Question: I need my web page to stack in two column, this is what it is doing now:

Here is my code so far...
'''
@model SuburbanCustPortal.SuburbanService.CustomerData
@{
ViewBag.Title = "Account Screen";
}
<h2>AccountScreen</h2>
<div>
<fieldset class="leftdiv">
<legend>customer info</legend>
<div>
@Html.Partial("CustomerInfoPartialView")
</div>
</fieldset>
<fieldset class="rightdiv">
<legend>balance</legend>
<div>
@Html.Partial("BalancePartialView")
</div>
</fieldset>
</div>
<div>
<fieldset class="leftdiv">
<legend>customer info</legend>
<div>
@Html.Partial("DeliveryPartialView")
</div>
</fieldset>
<fieldset class="rightdiv">
<legend>balance</legend>
<div>
@Html.Partial("SomeOtherPartialView")
</div>
</fieldset>
</div>
'''
'''
@model SuburbanCustPortal.SuburbanService.CustomerData
<div class="leftdiv">
<label class="sizedCustomerlabel">Over 30:</label>
<label class="sizedCustomerlabel">Over 60:</label>
<label class="sizedCustomerlabel">Over 90:</label>
<label class="sizedCustomerlabel">Over 120:</label>
<label class="sizedCustomerlabel">Current:</label>
</div>
<div class="rightdiv">
<label class="sizedCustomerDataLeftLabel">@Html.DisplayFor(model => model.Over30)</label>
<label class="sizedCustomerDataLeftLabel">@Html.DisplayFor(model => model.Over60)</label>
<label class="sizedCustomerDataLeftLabel">@Html.DisplayFor(model => model.Over90)</label>
<label class="sizedCustomerDataLeftLabel">@Html.DisplayFor(model => model.Over120)</label>
<label class="sizedCustomerDataLeftLabel">@Html.DisplayFor(model => model.CurrentBalance)</label>
</div>
'''
'''
@model SuburbanCustPortal.SuburbanService.CustomerData
<div class="leftdiv">
<label class="sizedCustomerlabel">Account Number:</label>
<label class="sizedCustomerlabel">Name:</label>
<label class="sizedCustomerlabel">Care of:</label>
<label class="sizedCustomerlabel">Mailing Address:</label>
<label class="sizedCustomerlabel">City/St/Zip:</label>
<label class="sizedCustomerlabel">Delivery Address:</label>
<label class="sizedCustomerlabel">Delivery City:</label>
</div>
<div class="rightdiv">
<label class="sizedCustomerDataLeftLabel">@Html.DisplayFor(model => model.Branch) - @Html.DisplayFor(model => model.AccountNumber)</label>
<label class="sizedCustomerDataLeftLabel">@Html.DisplayFor(model => model.Name)</label>
<label class="sizedCustomerDataLeftLabel">@Html.DisplayFor(model => model.CareOf)</label>
<label class="sizedCustomerDataLeftLabel">@Html.DisplayFor(model => model.Street)</label>
<label class="sizedCustomerDataLeftLabel">@Html.DisplayFor(model => model.City),&nbsp;@Html.DisplayFor(model => model.State)&nbsp;&nbsp;@Html.DisplayFor(model => model.ZipCode)</label>
<label class="sizedCustomerDataLeftLabel">@Html.DisplayFor(model => model.DeliveryStreet)</label>
<label class="sizedCustomerDataLeftLabel">@Html.DisplayFor(model => model.DeliveryCity)</label>
</div>
'''
'''
.sizedCustomerlabel
{
display: block;
width: 8em;
padding: .1em;
text-align: right;
}
.sizedCustomerDataRightlabel
{
display: block;
width: 5em;
text-align: left;
padding: .1em;
}
.sizedCustomerDataLeftLabel
{
display: block;
width: 20em;
text-align: left;
padding: .1em;
}
.SmallRedlabel
{
display: block;
font-size: 10px;
padding: .1em;
text-align: left;
color: blue;
}
.rightdiv {
float: right;
width: 45%;
text-align:left
}
.leftdiv {
float: left;
width: 45%;
text-align:left
}
.bigarealabel {
margin:250px 50px;
}
'''
Can anyone tell me how to acheive this better than what I am doing? They way I'd doing it is crap. I feel like I'm trying to create a clay bowl out of stone lol.
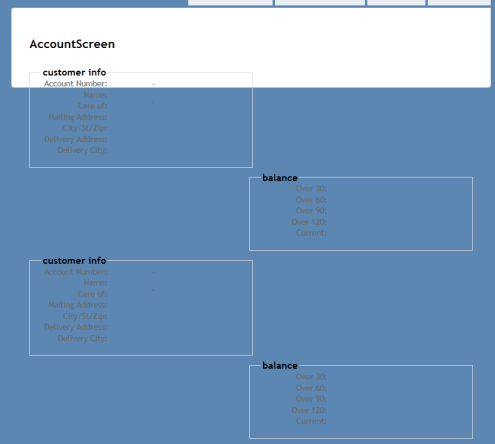
Answer: Try change your 'AddCustomer.cshtml' to this
'''
@model SuburbanCustPortal.SuburbanService.CustomerData
@{
ViewBag.Title = "Account Screen";
}
<h2>AccountScreen</h2>
<div>
<div class="leftdiv">
<fieldset>
<legend>customer info</legend>
<div>
@Html.Partial("CustomerInfoPartialView")
</div>
</fieldset>
<fieldset>
<legend>balance</legend>
<div>
@Html.Partial("BalancePartialView")
</div>
</fieldset>
</div>
</div>
<div>
<div class="rightdiv">
<fieldset>
<legend>customer info</legend>
<div>
@Html.Partial("DeliveryPartialView")
</div>
</fieldset>
<fieldset>
<legend>balance</legend>
<div>
@Html.Partial("SomeOtherPartialView")
</div>
</fieldset>
</div>
</div>
'''